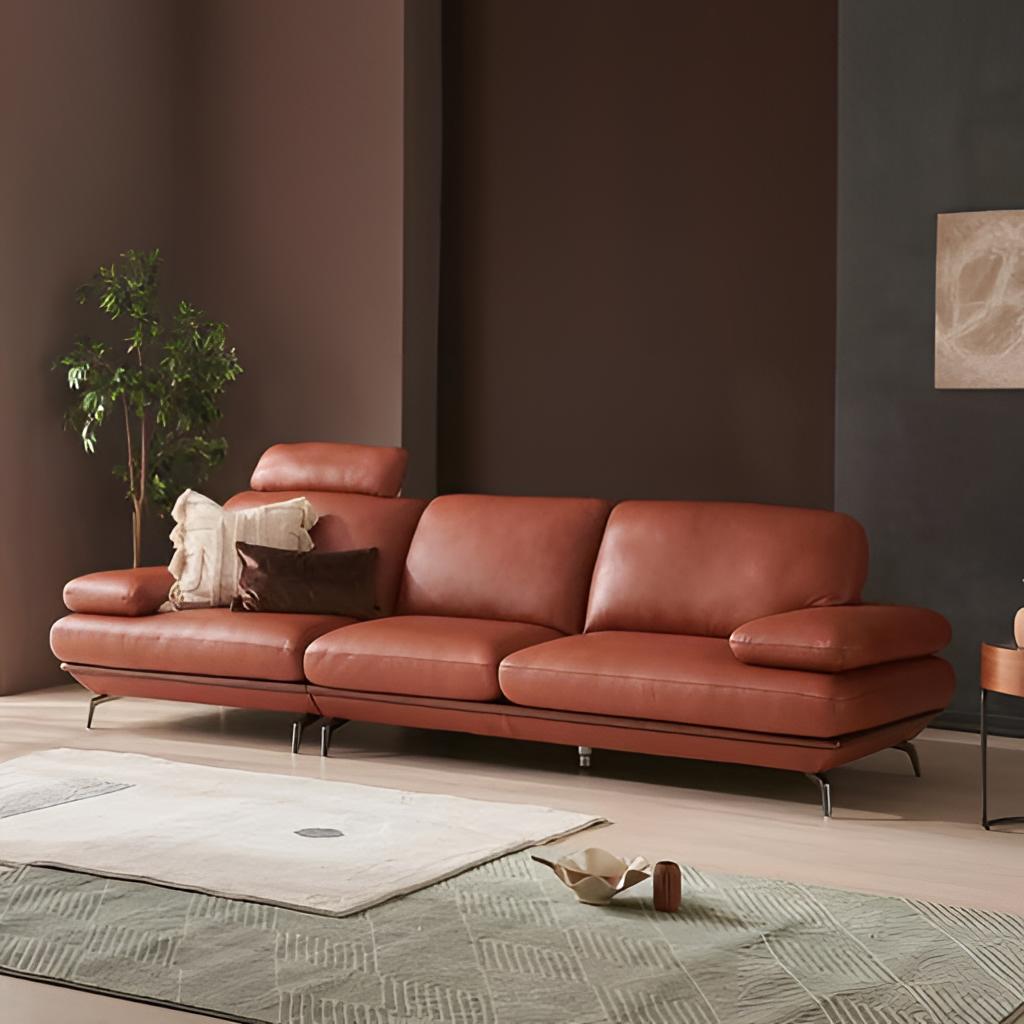
leather sectional sofa, living room, contemporary, paint wallpaper, with solid pattern, beige wood flooring, with plank pattern